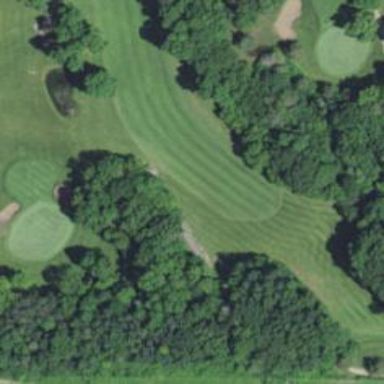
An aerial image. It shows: View of golf hole.